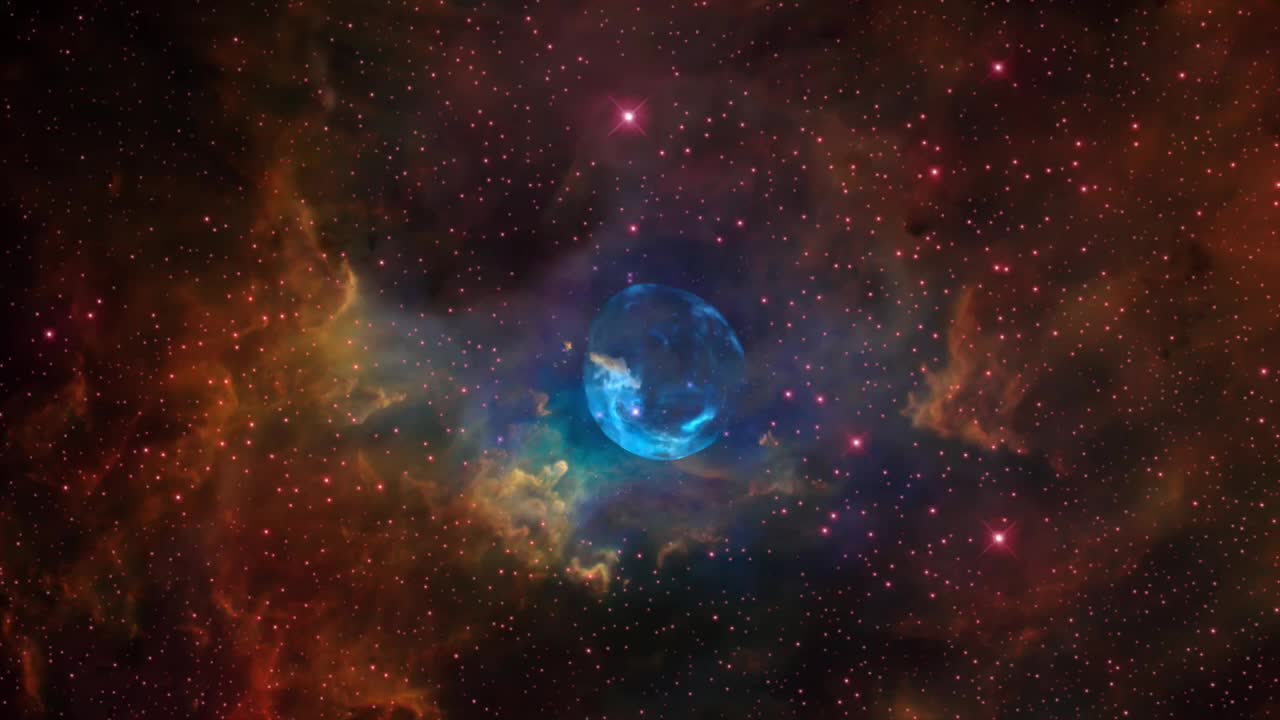
Hubble Sees a Star ‘Inflating’ a Giant Bubble Hubble Sees a Star ‘Inflating’ a Giant Bubble, star, space, nasa, hubble, nasagoddard